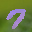
Label: 7